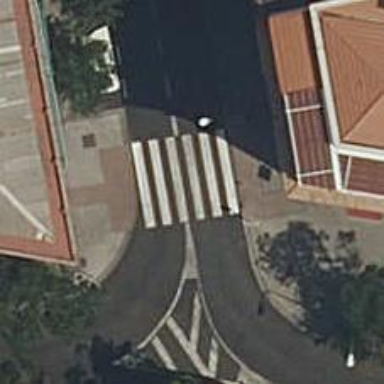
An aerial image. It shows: Marked road crossing with visible markings.